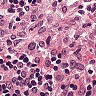
Metastatic tissue present: no